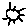
Label: sun